Question: I am trying to create an algorithm in Python 2.7.9 which can be viewed below:

This equates to:
'10/3 (-510 + sqrt(15) * sqrt(-44879 + 1000 * y))'
When I try to solve it in python with the following code:
'''
from __future__ import division
import math
y = 66
x = "%0.2f" % (10/3 (-510 + sqrt(15) * sqrt(-44879 + 1000 * y)))
print x
'''
I receive the following error:
'TypeError: 'int' object is not callable'
Why is this? I have another algorithm below which works just fine:
'''
x = "%0.2f" % (-5/4*(-463 + math.sqrt(<PHONE> *y)))
'''
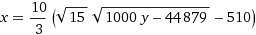
Answer: You are missing the multiplication operator below:
'''
x = "%0.2f" % (10/3 (-510 + sqrt(15) * sqrt(-44879 + 1000 * y)))
^ Need to add '*'
'''